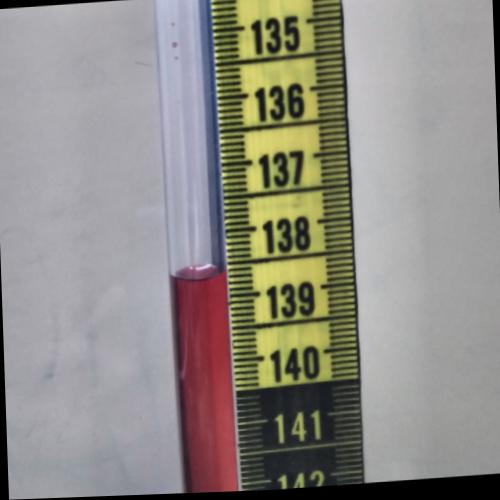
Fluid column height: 138.7 cm